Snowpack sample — Buffalo Mountain, Silverthorne, Colorado, USA (2/22/26, 2:02 PM MST)
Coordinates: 39.622, -106.113
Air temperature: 33 °F
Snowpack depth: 63 cm
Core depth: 20 cm
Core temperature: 24.8 °F
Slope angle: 11°, slope face: 116°
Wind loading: low
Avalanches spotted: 0
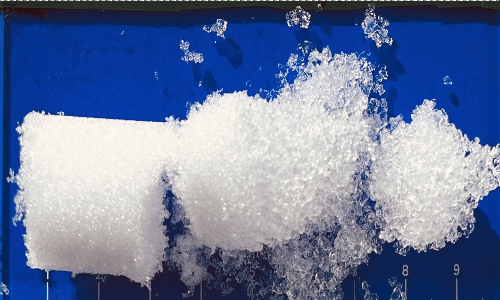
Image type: core
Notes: In a firebreak similar to site 1, minimal wind loading with no spotted avalanches (not many faces in view though)